Aerial crown-view tile of a tropical tree (Barro Colorado Island, Panama), acquired 20250818:
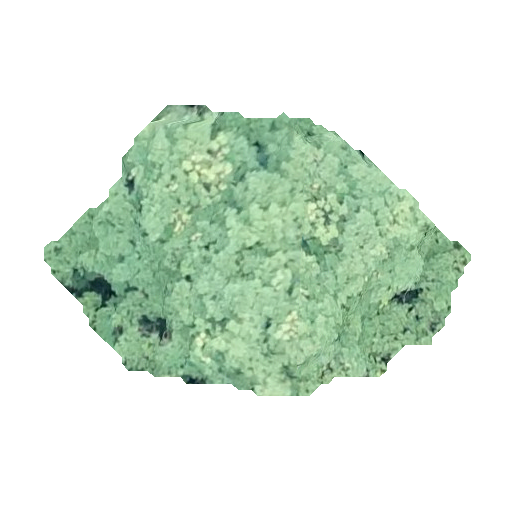
Species: Tabebuia rosea
GBIF accepted scientific name: Tabebuia rosea
Crown area: 120.262 m²